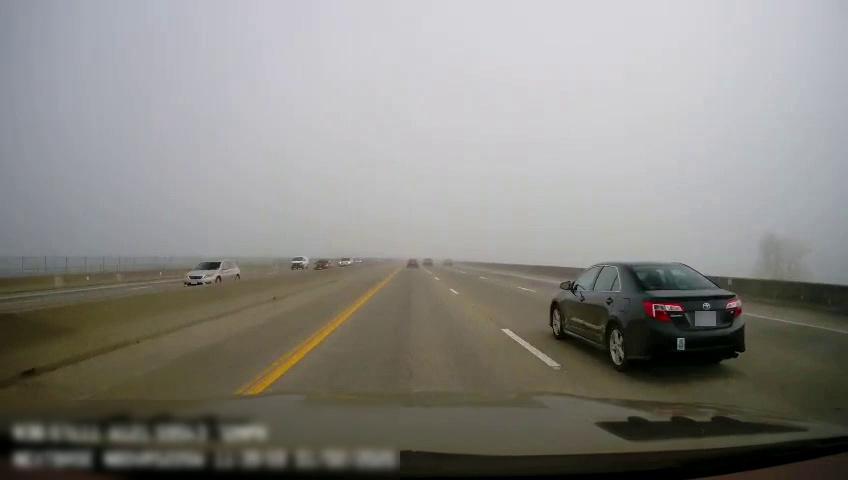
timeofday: Day
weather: Cloudy
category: Drivable Space
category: Drivable Space
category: Vehicles | Car
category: Vehicles | Van
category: Vehicles | Car
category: Vehicles | SUV
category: Vehicles | Car
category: Vehicles | Car
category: Vehicles | Car
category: Vehicles | Car
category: Lanes | Current Lane
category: Lanes | Current Lane
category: Lanes | Alternate Lane
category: Lanes | Alternate Lane
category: Lanes | Alternate Lane
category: Lanes | Opposite Lane
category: Lanes | Opposite Lane